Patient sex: M
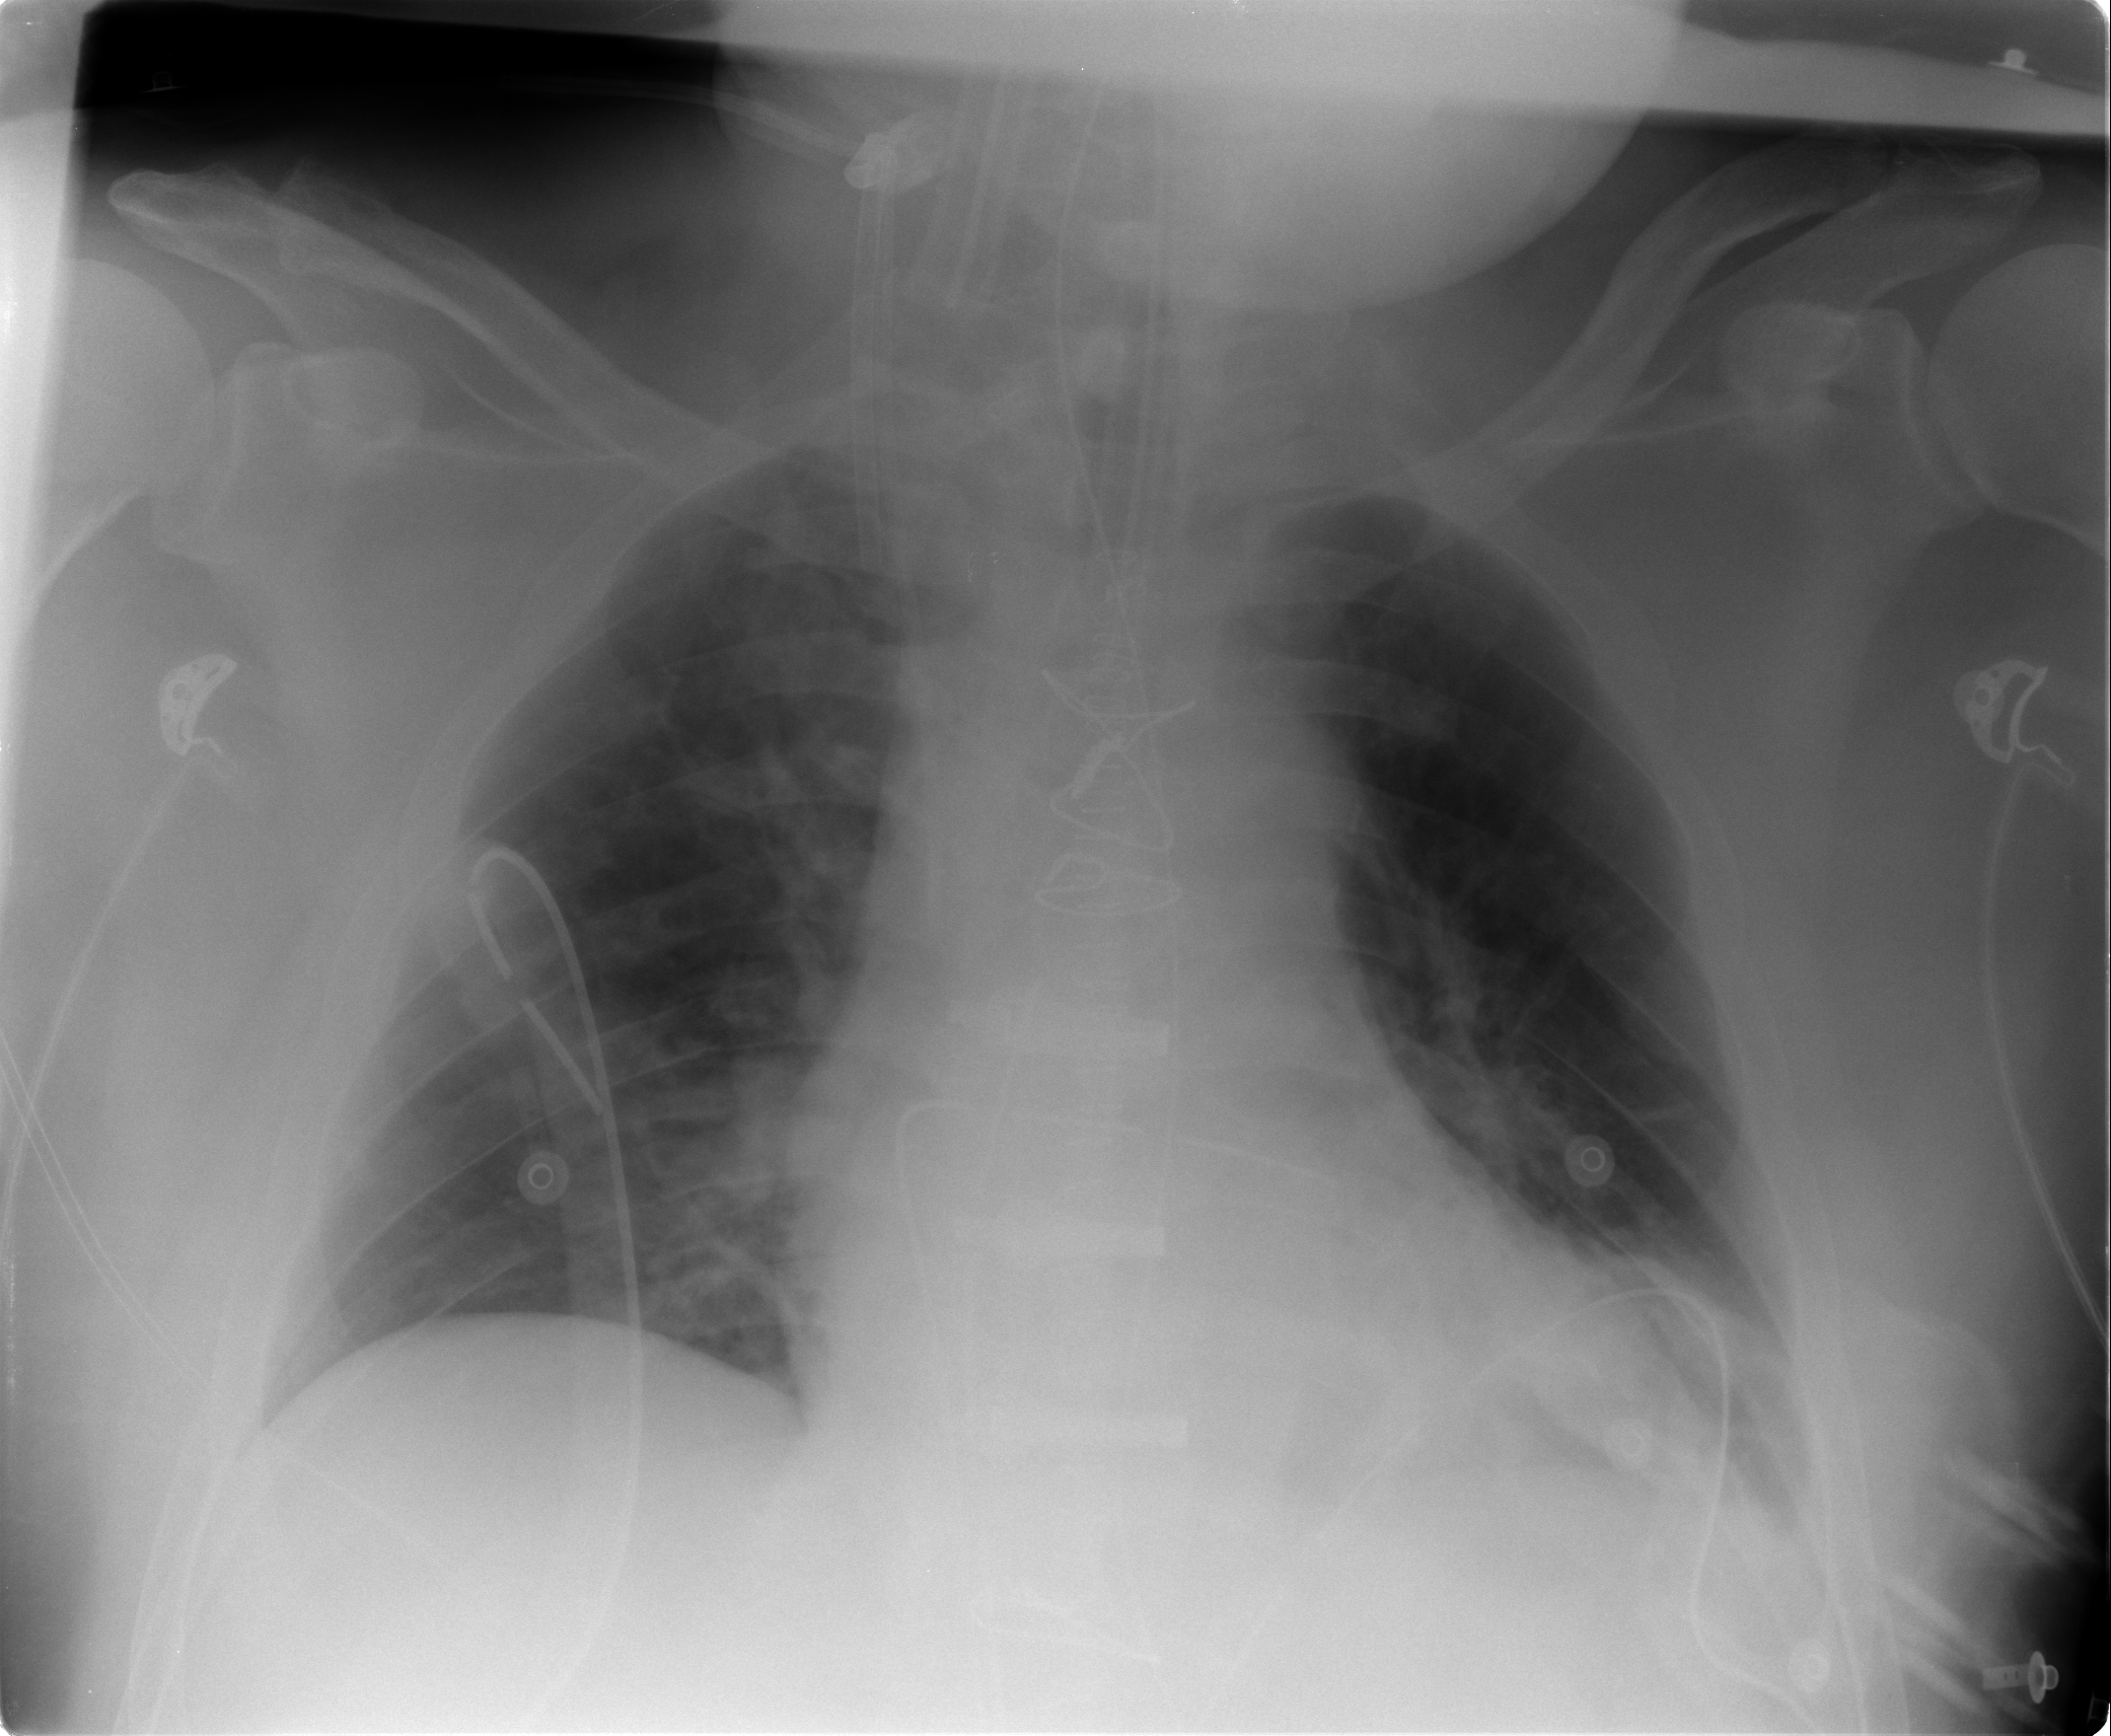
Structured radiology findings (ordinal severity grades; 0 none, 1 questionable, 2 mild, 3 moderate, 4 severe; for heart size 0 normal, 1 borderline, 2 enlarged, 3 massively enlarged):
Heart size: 1
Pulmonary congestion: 1
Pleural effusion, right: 0
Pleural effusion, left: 1
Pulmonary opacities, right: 0
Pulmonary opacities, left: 0
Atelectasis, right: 1
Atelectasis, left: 1